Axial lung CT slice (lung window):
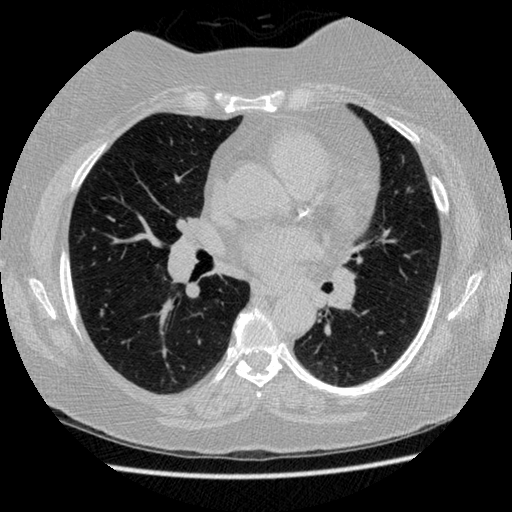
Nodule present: no